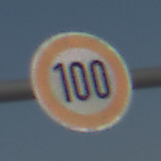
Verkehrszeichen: Geschwindigkeit100
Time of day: MorningAfternoon
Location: Outdoor (Special)
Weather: Clear
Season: NotSpecified
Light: Natural